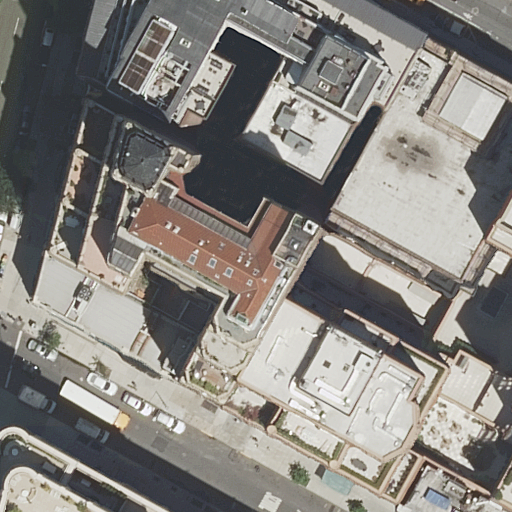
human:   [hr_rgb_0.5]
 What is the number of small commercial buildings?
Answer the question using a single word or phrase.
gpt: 0

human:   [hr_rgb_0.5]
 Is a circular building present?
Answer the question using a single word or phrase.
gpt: no

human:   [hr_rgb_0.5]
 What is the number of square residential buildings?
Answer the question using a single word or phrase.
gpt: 0

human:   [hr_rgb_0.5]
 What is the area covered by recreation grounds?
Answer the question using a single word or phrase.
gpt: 0m2

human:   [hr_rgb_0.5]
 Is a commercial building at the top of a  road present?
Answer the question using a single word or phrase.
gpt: no

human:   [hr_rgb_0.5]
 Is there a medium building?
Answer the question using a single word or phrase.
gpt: yes

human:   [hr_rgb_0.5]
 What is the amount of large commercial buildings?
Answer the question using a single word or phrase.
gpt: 0

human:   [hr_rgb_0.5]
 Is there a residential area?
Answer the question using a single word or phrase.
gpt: no

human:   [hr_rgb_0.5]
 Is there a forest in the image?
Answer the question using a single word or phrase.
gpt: no

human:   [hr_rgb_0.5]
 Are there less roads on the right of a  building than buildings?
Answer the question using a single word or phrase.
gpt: yes

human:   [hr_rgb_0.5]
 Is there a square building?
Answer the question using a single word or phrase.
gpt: no

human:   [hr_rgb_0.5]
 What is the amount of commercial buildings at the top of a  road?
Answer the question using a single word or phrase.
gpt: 0

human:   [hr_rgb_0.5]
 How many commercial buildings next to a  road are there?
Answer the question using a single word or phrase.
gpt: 0

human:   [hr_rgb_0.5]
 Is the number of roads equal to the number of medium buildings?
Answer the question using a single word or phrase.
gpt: yes

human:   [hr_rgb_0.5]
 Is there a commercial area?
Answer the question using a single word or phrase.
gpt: no

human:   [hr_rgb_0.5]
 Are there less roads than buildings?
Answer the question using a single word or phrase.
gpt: yes

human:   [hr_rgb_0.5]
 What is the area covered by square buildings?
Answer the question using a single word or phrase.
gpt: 0m2

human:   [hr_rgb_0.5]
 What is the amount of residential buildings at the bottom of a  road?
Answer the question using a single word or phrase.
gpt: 6

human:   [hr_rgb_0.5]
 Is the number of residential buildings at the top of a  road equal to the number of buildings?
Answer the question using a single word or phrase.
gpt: no

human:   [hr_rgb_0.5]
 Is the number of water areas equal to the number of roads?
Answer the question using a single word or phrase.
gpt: no

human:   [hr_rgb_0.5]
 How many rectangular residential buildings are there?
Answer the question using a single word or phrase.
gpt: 5

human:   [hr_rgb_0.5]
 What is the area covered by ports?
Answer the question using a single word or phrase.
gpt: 0m2

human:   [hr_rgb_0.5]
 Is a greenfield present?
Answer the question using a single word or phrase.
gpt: no

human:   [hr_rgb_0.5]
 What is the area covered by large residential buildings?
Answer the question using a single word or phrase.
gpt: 4788m2

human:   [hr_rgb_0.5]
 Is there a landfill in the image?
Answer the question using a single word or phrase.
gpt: no

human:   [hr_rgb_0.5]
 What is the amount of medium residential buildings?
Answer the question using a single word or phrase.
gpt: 3

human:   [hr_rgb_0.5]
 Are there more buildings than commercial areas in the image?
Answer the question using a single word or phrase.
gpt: yes

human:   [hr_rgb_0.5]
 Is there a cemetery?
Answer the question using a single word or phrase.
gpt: no

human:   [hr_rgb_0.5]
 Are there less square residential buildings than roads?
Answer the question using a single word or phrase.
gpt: yes

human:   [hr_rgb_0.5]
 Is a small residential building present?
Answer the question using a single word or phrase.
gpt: yes

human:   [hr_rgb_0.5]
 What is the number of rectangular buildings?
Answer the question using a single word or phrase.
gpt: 5

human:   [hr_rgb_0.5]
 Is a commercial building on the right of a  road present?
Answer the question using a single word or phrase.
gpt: no

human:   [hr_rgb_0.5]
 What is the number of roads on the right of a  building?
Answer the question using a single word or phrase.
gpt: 3

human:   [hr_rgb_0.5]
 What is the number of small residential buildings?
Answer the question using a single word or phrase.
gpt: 1

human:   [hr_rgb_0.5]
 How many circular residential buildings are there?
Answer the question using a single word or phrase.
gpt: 0

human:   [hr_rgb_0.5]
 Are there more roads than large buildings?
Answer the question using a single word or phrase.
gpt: no

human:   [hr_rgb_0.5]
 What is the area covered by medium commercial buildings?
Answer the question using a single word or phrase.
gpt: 0m2